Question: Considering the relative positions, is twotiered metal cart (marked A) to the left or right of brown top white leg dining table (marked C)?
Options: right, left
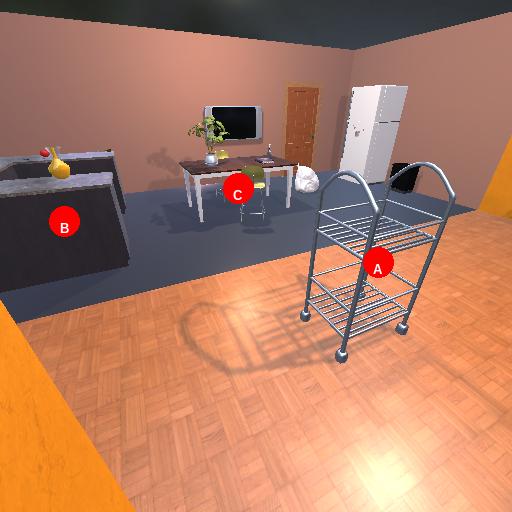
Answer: right